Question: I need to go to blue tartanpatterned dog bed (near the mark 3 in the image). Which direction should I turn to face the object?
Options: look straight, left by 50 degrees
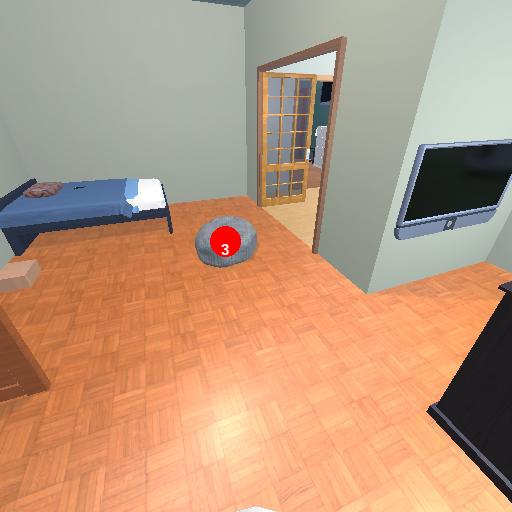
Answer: look straight